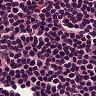
Metastatic tissue present: no